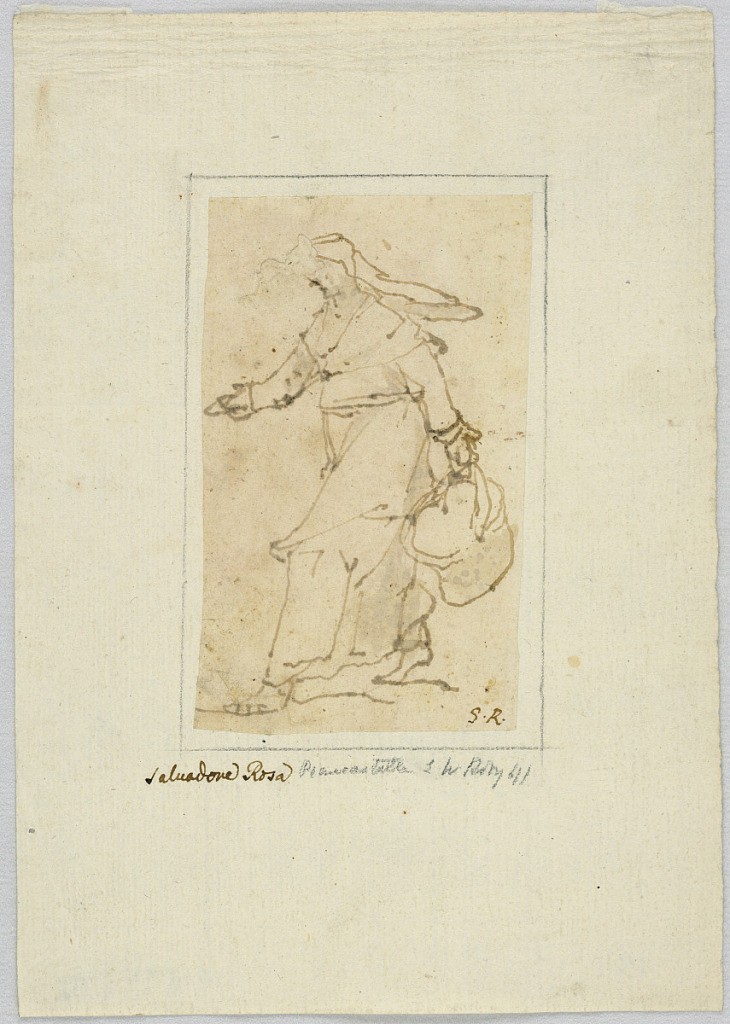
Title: Drawing: Sketch of a woman walking and carrying a basket
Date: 1650–1700
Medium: Pen and ink on paper
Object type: Drawing
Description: Vertical composition of a woman walking. She is turned towards the left and carries the basket in her lowered left hand and holds her right arm horizontally.